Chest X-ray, PA view. Patient: 54 years old, sex F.
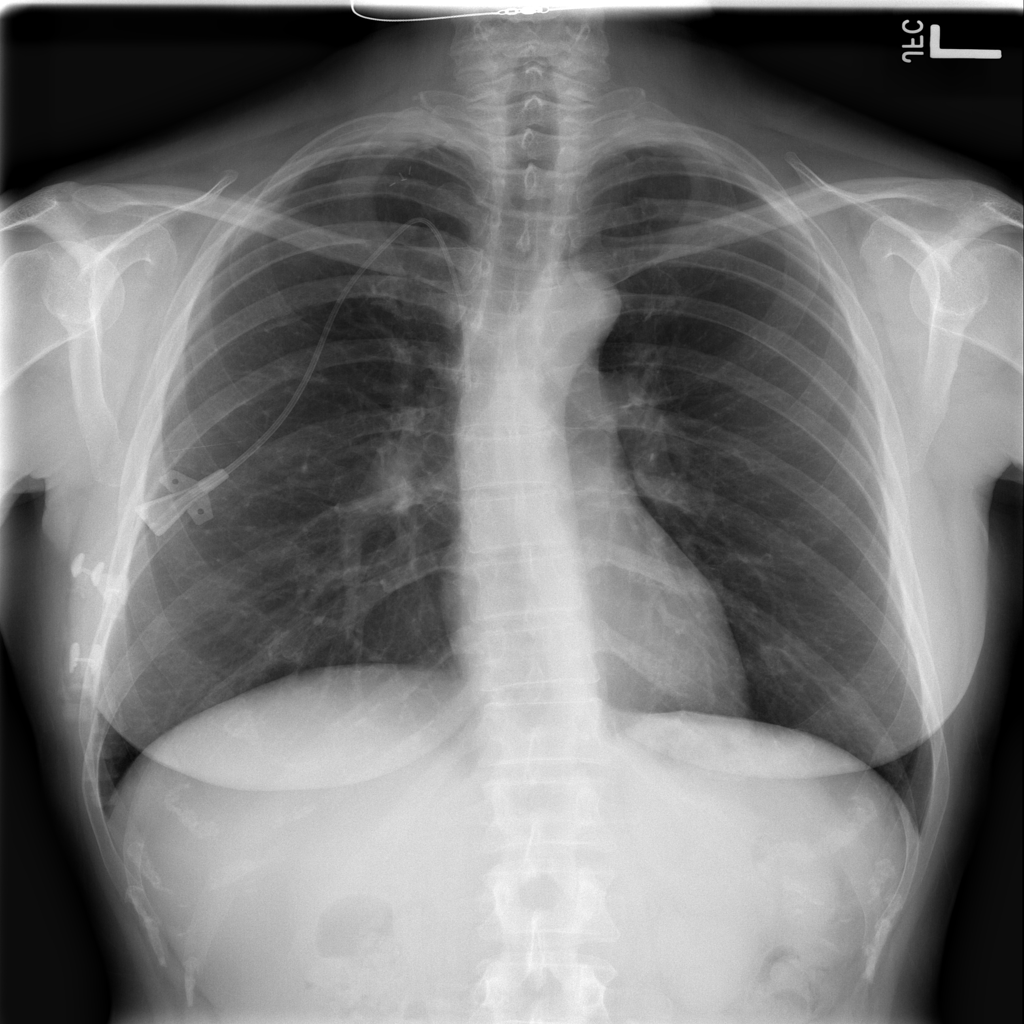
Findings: Pleural_Thickening